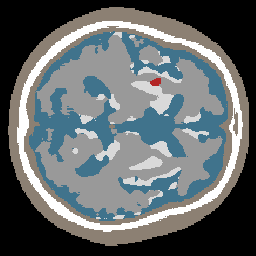
Label: lesion